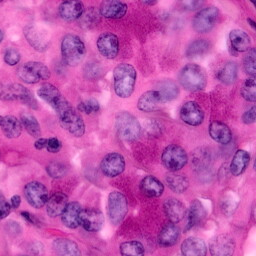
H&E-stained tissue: Pancreatic